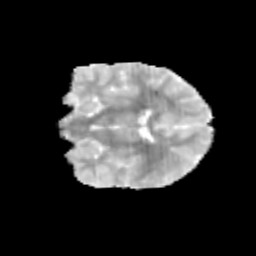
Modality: MD
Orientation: coronal
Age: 10
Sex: male
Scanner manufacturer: siemens
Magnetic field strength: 3 T
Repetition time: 3.8 s
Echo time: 0.07 s